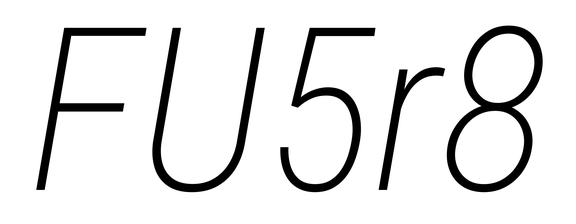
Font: Roboto-Italic_Condensed_ExtraLight_Italic